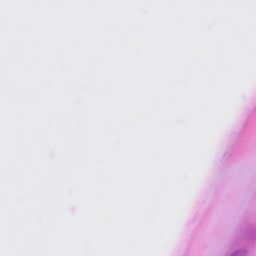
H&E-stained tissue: Skin